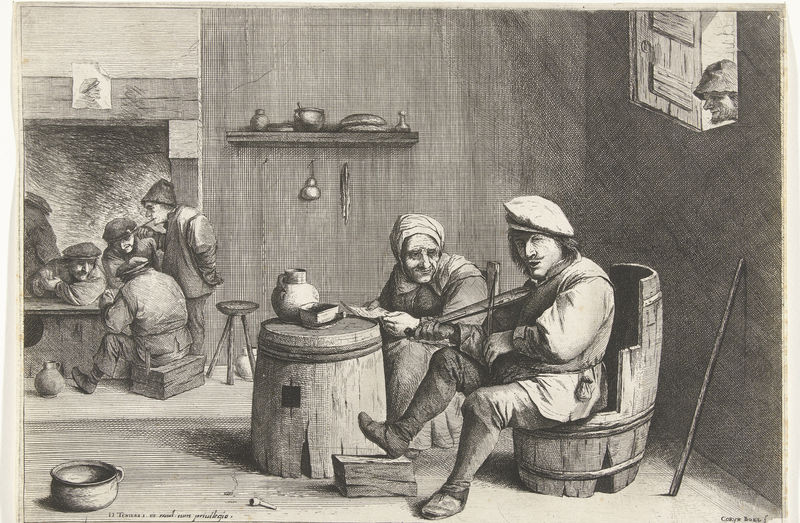
Titel: Vioolspeler in een kroeg
Künstler: Quirin Boel
Standort: Amsterdam
Institution: Rijksmuseum
Schlagwörter: mann, frauen, menschen, fenster, frau, holz, hut, männer, tisch, zeichnung, schüssel, instrument, musik, krug, spieler, hocker, chair, hat, men, people, stool, white, window, black, einfach, face, grandma, grey, portrait, room, sitting, table, woman, pfeife, old woman, print, pot, stich, fass, wood, smoke, food, man, head, peasant, trinker, drawing, black and white, cap, scarf, sketch, beard, boots, french, old man, shelf, gasthaus, wirtshaus, letter, reading, peasants, schuhmacher, bord, basket, music, ink, walls, pots, foot, box, pen and ink, musicians, playing, smoking, stick, jug, bar, drinking, barn, mustache, moustache, bowl, sepia, singing, inn, ewer, violin, barrel, barrels, fiddle, log, pipe, kitchen, old lady, folk, jar, fiddler, tavern, pub, beret, cellar, tripod, peek, diner, carpenter, cheese, woodworker, musican, restraurant